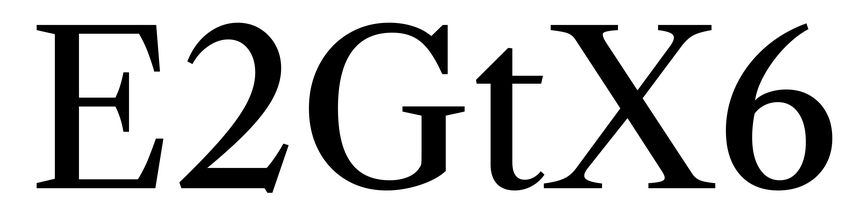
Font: LibreCaslonText_Regular